Current action and preconditions to check: trajectory_clear

Your task: For each precondition in the list above, predict whether it will hold at this action.

Consider the current scene as observed from the mobile robot's camera, and analyze the predicted future states of all dynamic agents (e.g., people, animals, vehicles, or any moving entities) within the NEXT SECOND.

IMPORTANT: Only answer "very likely" if you are absolutely certain—based on strong, clear evidence—that a dynamic agent will violate the precondition in the predicted future state. Do NOT answer "very likely" for unlikely, ambiguous, or low-probability risks.

Ask yourself for each precondition: Is there a high probability, with clear and convincing evidence, that the predicted future states of any dynamic agent will interfere with the predicted future state of the currently executing action within the NEXT SECOND, causing that precondition to fail?

Assess the risk level based on these predictions. Use "likely" or "very likely" if motions create a clear risk of interference.

Use "neutral" or "improbable" if agents are nearby but their predicted paths are clearly diverging or non-conflicting.

Failure Risk Categories: "very improbable", "improbable", "neutral", "likely", "very likely"

Answer Format: Output ONLY the probability_of_failure value from these categories: "very improbable", "improbable", "neutral", "likely", "very likely"

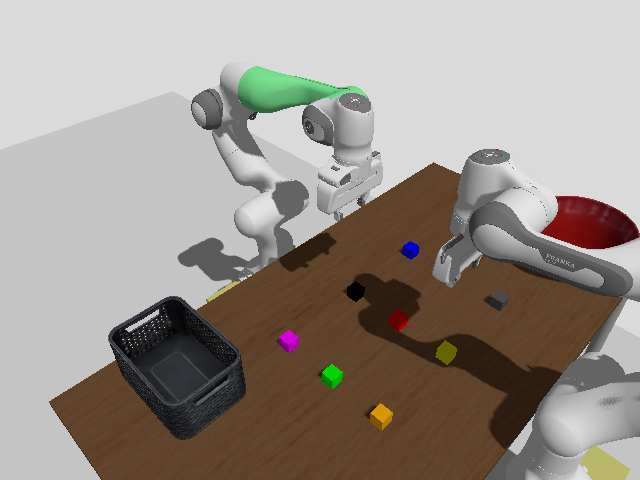

Answer: very improbable